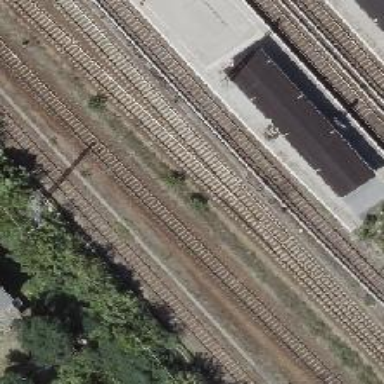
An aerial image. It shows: Railway signal.